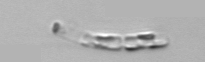
Label: Guinardia_striata